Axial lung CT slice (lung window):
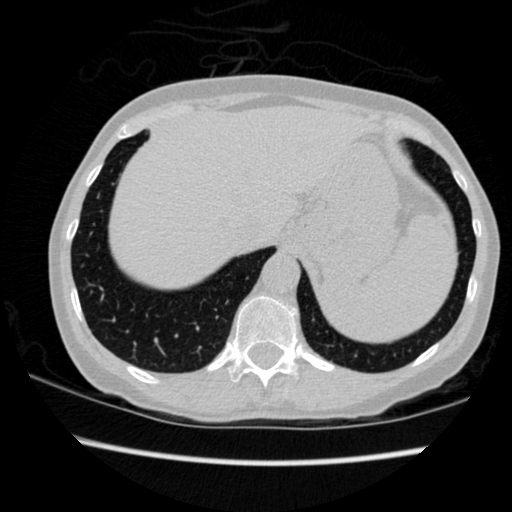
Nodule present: no